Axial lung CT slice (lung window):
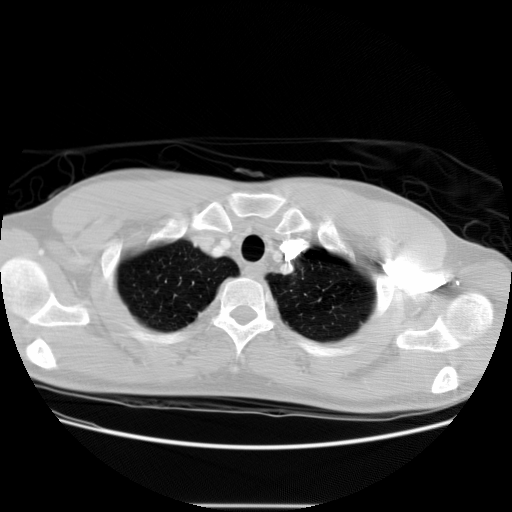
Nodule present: no